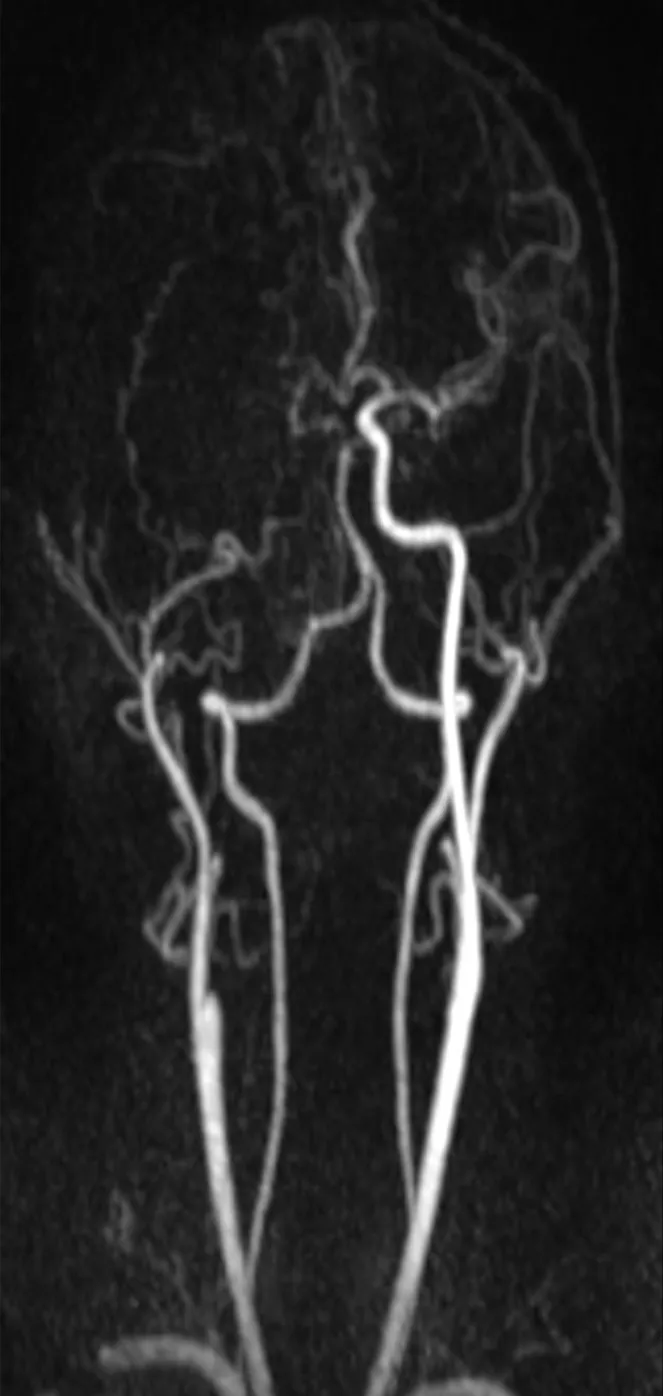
Post processing MRA of the neck shows right internal carotid artery occlusion from the origin.
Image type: radiology (mri)